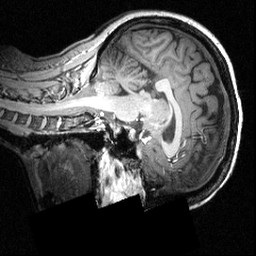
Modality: T1w
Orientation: sagittal
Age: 28
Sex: female
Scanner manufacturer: siemens
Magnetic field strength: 3.951 T
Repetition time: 1.5 s
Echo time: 0.00335 s